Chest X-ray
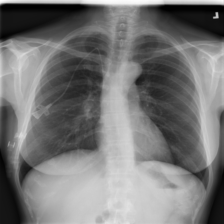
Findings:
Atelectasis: negative
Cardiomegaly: negative
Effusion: negative
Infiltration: negative
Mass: negative
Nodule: negative
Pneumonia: negative
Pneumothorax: negative
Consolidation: negative
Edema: negative
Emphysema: negative
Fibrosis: positive
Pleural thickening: negative
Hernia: negative